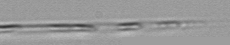
Label: Rhizosolenia